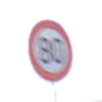
Verkehrszeichen: Geschwindigkeit80
Umgebung: Outdoor, Nature
Tageszeit: Midday
Wetter: PartlyCloudy
Licht: Natural
Jahreszeit: NotSpecified
Kontrast: MediumContrast